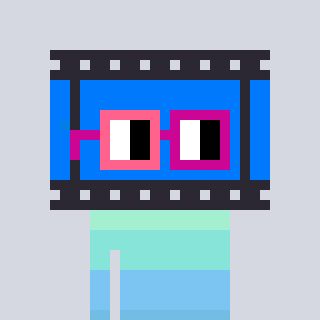
a pixel art character with square pink and red glasses, a film strip-shaped head and a darkbrown-colored body on a cool background